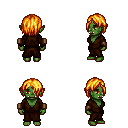
a pixel art fantasy rpg character, female body template, orc, green skin, brown robe, gold greaves, light blonde bangs hairstyle, leather bracers, four views (front, back, left, right), 2x2 character sprite sheet, small pixel art, hard edges, no anti-aliasing